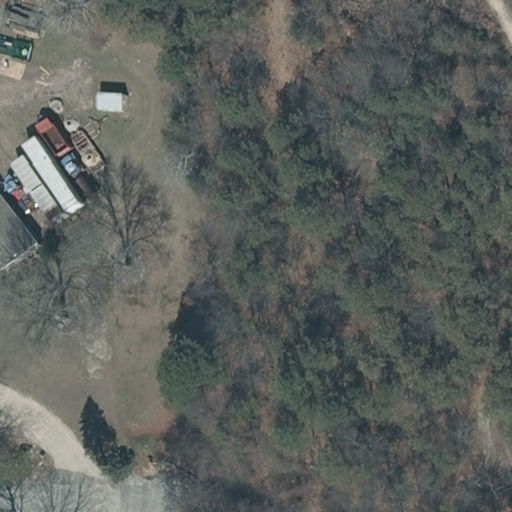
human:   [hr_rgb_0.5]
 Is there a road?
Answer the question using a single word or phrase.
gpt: yes

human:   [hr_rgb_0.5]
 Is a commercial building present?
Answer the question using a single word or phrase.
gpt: no

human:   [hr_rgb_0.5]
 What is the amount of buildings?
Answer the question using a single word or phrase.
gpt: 1

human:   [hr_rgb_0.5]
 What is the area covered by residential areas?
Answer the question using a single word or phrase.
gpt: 312m2

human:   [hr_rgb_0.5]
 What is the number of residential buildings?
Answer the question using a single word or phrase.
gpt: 1

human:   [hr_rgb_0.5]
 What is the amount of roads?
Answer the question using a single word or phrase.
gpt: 1

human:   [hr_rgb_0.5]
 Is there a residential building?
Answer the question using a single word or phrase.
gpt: yes

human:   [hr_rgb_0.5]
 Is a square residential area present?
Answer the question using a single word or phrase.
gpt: no

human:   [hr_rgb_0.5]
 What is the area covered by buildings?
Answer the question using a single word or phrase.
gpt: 85m2

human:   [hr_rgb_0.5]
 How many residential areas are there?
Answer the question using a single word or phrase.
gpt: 1

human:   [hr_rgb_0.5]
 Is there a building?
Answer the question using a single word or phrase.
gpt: yes

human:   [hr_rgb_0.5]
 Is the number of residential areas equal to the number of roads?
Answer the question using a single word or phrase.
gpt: yes

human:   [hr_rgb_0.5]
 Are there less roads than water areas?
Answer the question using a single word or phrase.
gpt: no

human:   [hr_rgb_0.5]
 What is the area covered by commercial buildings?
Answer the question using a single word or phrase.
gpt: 0m2

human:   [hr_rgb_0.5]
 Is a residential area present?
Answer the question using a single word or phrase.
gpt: yes

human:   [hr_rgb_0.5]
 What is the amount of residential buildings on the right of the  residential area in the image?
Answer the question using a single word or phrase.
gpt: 0

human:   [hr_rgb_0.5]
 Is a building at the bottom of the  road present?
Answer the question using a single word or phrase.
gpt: no

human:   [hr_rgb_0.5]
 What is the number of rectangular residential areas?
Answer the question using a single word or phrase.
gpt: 1

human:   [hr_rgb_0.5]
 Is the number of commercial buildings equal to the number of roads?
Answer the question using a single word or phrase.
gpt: no

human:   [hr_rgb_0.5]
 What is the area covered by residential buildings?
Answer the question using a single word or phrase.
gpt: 85m2

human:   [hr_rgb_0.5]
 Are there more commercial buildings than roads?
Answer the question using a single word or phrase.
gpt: no

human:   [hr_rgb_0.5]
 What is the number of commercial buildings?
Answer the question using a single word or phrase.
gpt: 0

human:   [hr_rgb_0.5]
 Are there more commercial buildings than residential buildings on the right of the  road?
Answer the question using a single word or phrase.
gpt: no

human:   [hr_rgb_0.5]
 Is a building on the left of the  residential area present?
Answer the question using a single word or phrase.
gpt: yes

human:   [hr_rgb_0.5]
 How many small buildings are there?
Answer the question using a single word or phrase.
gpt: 1

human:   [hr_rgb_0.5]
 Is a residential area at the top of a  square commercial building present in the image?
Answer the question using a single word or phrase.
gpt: no

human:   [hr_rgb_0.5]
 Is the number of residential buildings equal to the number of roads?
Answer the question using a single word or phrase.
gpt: yes

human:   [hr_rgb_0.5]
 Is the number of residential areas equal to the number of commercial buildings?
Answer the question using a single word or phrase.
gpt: no

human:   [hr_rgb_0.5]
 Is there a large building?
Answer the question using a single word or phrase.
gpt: no

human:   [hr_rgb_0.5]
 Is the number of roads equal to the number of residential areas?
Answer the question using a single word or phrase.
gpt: yes

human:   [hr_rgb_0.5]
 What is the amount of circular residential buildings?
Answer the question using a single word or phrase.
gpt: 0

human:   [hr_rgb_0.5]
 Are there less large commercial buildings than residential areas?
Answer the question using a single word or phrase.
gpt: yes

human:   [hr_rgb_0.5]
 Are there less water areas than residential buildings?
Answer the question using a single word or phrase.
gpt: yes

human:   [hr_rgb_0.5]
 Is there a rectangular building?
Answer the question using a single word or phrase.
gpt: yes

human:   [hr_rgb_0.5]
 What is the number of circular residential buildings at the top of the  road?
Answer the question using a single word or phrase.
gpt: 0

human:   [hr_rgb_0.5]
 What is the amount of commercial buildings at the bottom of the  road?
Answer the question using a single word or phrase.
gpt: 0

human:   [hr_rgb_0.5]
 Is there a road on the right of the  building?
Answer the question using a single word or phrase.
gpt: no

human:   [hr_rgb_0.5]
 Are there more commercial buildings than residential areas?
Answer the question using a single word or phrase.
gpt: no

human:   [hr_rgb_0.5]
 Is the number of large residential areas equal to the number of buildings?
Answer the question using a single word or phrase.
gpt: no

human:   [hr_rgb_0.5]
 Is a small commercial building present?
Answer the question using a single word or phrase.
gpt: no

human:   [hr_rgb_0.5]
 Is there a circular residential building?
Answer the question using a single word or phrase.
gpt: no

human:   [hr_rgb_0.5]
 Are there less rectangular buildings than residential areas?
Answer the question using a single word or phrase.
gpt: no

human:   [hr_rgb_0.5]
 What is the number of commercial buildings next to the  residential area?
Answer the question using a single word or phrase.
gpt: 0

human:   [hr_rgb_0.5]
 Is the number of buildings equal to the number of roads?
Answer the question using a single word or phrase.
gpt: yes

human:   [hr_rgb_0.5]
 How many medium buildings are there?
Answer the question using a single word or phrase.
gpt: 0

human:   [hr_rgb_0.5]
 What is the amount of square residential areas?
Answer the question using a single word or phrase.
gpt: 0

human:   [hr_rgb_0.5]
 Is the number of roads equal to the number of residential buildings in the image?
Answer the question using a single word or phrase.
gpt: yes

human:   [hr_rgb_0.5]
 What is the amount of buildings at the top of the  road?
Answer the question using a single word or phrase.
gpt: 1

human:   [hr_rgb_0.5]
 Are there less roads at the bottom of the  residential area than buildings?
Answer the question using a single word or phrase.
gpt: yes

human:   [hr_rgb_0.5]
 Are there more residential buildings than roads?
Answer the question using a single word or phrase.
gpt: no

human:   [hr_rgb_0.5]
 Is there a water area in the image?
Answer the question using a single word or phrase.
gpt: no

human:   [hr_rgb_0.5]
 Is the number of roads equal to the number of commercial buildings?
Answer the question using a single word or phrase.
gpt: no

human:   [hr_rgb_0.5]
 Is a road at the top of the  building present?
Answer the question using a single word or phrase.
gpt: no

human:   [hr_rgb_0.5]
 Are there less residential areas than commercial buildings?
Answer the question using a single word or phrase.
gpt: no

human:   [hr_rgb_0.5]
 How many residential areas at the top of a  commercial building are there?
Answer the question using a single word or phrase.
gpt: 0

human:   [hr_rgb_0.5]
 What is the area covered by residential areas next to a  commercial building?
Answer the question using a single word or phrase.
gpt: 0m2

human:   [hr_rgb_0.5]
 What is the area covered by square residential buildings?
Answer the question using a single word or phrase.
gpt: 0m2

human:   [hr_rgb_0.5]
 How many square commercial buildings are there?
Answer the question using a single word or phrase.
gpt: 0

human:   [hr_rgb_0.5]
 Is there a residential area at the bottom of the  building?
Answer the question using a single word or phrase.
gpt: yes

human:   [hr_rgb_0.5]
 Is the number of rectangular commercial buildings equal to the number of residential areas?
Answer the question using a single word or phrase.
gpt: no

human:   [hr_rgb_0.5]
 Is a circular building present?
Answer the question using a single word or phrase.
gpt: no

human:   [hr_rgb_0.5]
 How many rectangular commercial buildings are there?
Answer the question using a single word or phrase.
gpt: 0

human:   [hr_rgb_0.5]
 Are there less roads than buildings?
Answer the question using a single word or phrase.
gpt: no

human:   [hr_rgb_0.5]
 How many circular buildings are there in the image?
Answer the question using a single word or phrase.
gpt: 0